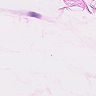
Metastatic tissue present: no